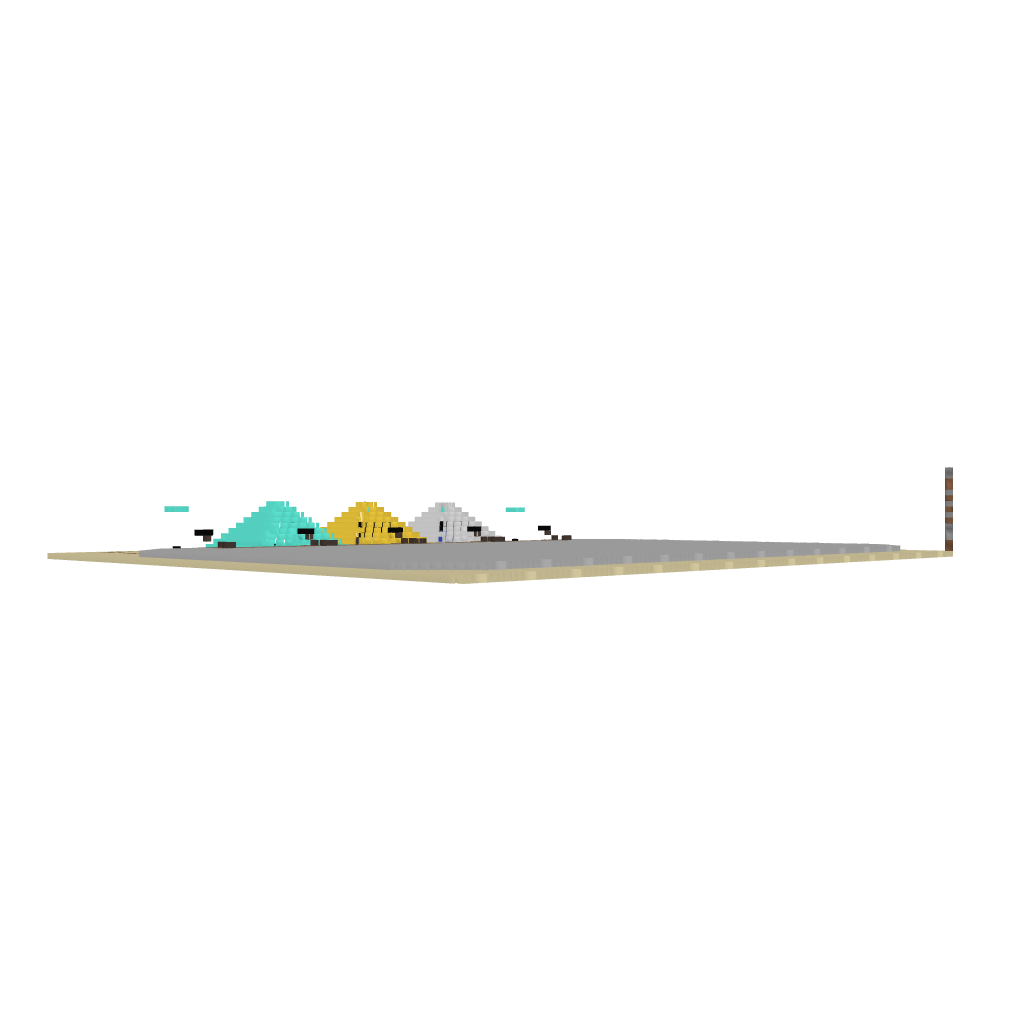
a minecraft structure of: Simple Spawn Hub